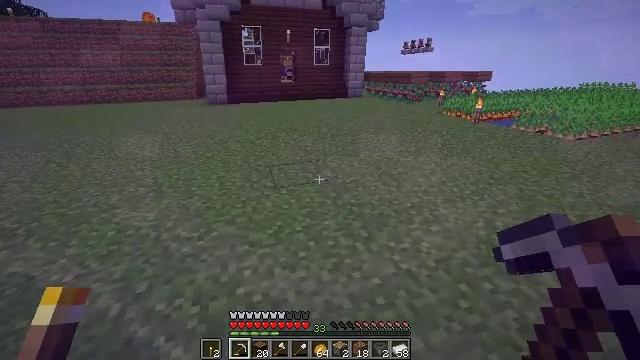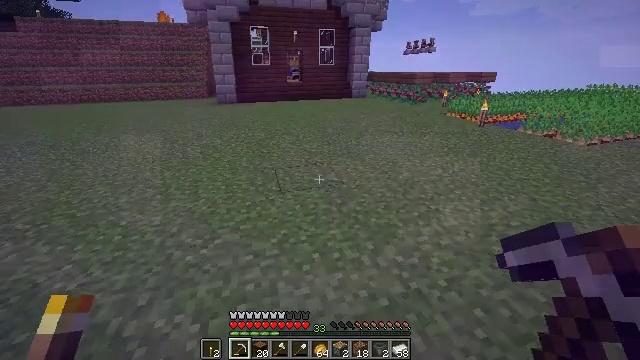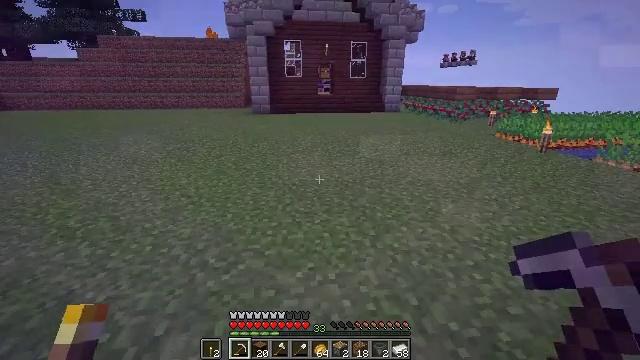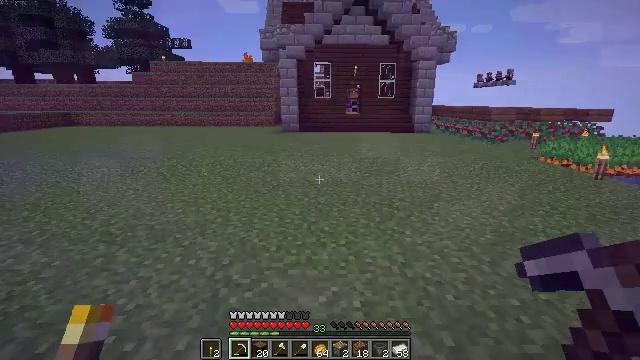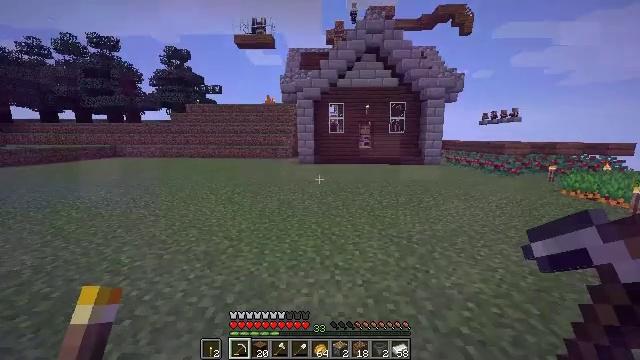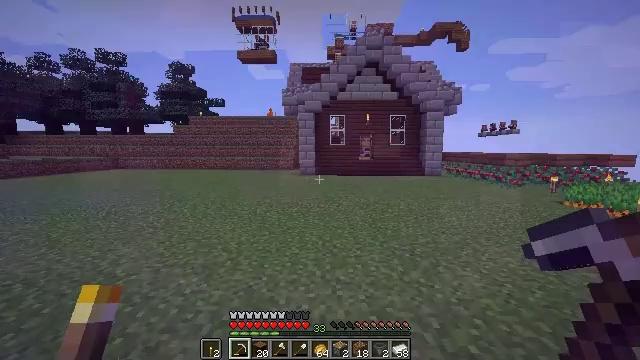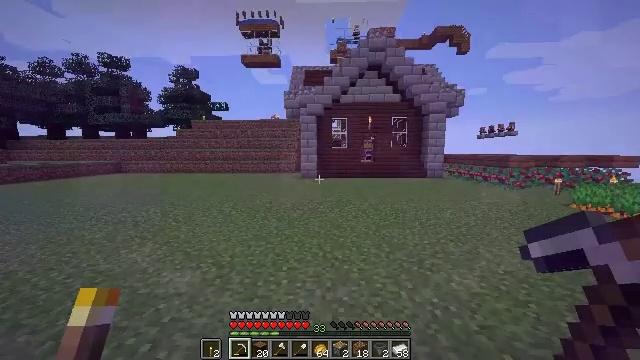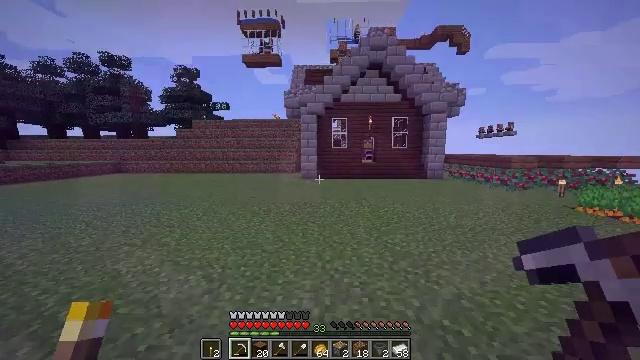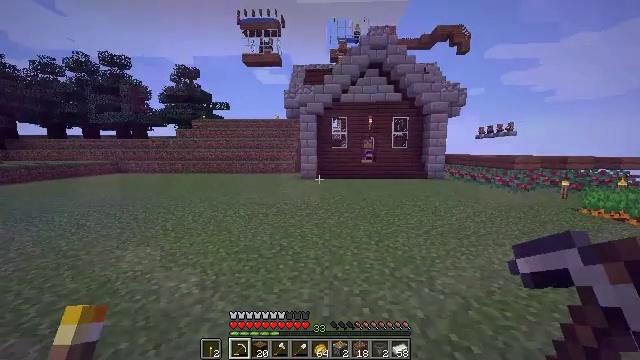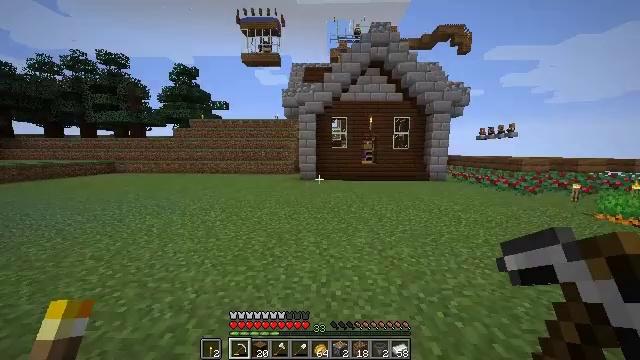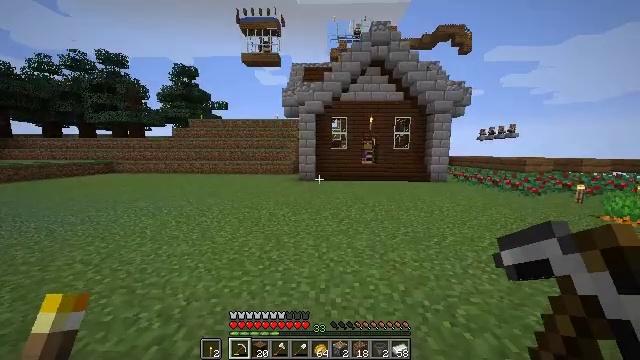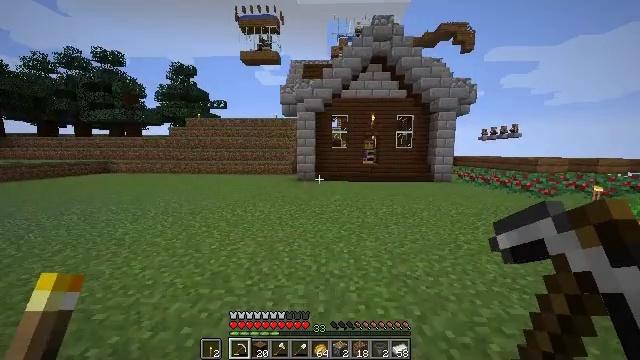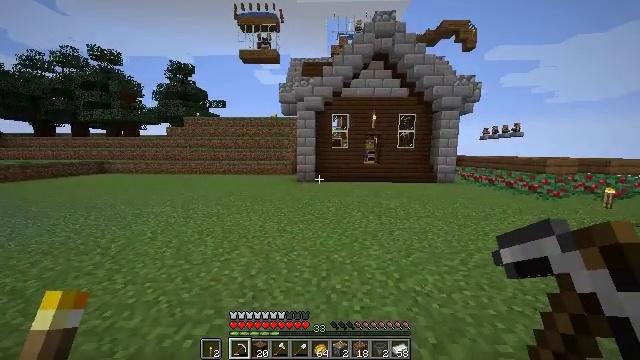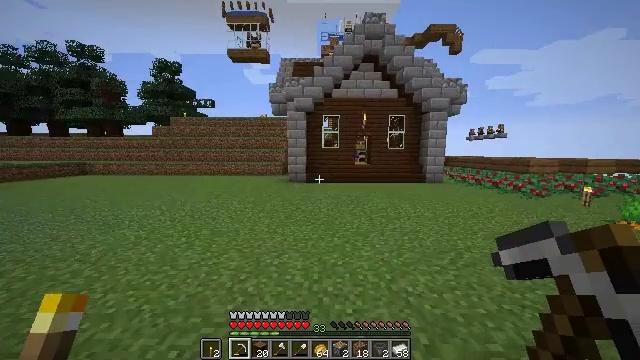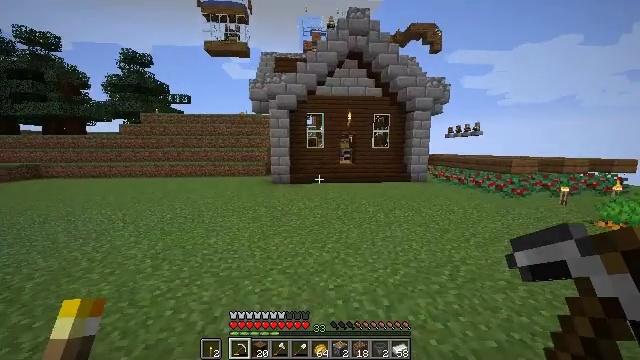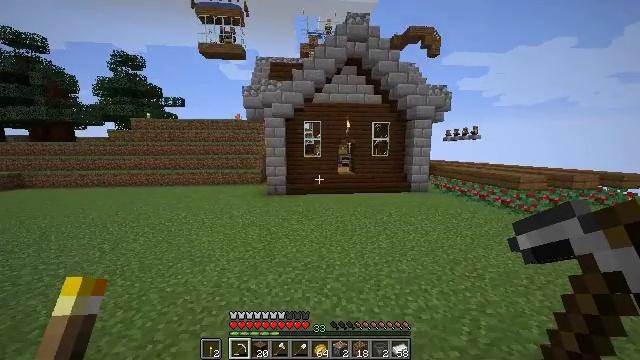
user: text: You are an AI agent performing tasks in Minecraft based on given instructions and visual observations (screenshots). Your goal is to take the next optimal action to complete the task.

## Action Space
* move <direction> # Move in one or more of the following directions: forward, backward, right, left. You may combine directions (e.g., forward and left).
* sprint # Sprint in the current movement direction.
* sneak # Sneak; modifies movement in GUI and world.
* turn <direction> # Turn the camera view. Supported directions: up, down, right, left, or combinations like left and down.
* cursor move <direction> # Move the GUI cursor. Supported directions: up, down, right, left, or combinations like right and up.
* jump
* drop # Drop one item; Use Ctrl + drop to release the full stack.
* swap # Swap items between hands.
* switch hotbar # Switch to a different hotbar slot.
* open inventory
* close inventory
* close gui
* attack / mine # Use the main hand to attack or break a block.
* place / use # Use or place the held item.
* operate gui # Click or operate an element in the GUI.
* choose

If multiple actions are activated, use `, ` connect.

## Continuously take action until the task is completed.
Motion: motion action
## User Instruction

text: Create a comparator with three redstone torches, three stones, and one nether quartz.
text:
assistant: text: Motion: move forward, turn left
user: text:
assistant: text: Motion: move forward, sprint, turn left and up
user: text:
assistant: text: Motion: move forward, sprint, turn left and up
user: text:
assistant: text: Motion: move forward, sprint, turn left and up
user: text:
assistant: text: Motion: move forward, turn up
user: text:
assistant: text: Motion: move forward
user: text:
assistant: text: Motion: move forward, sprint
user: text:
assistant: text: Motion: move forward, sprint
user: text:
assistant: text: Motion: move forward, sprint
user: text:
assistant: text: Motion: move forward, sprint
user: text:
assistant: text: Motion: move forward
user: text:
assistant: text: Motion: move forward
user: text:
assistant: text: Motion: move forward, turn right
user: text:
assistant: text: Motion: move forward, turn right, jump
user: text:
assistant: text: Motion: move forward, jump
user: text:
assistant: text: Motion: move forward, jump
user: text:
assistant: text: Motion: move forward, jump
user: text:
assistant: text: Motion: move forward, jump
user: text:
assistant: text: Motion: move forward, jump
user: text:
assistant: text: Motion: move forward, jump
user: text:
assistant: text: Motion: move forward, jump
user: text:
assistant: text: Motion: move forward, jump
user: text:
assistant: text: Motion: move forward, jump
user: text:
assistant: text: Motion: move forward, sprint, turn left and down, jump
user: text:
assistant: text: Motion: move forward, sprint, turn left, jump
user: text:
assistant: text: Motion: move forward, sprint, turn left, jump
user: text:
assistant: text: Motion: move forward, sprint, turn left, jump
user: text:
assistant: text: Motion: move forward, turn left and down, jump
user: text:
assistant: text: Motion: move forward, jump
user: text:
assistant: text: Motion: move forward, jump